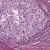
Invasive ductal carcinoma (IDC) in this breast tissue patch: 0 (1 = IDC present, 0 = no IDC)